Question: I have created an Android application in which I want to implement Swipe to Delete functionality on ListView like below picture.

How to make it possible.
I have tried using some examples but not getting result like above picture.
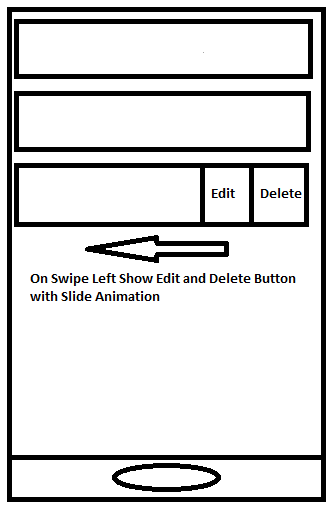
Answer: Try following library to create a swipe to delete list.
<URL>